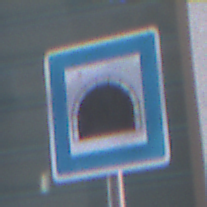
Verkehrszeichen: Tunnel
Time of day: MorningAfternoon
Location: Outdoor (Urban)
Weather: PartlyCloudy
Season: NotSpecified
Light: Natural